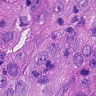
Metastatic tissue present: yes